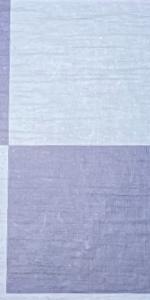
Label: Empty